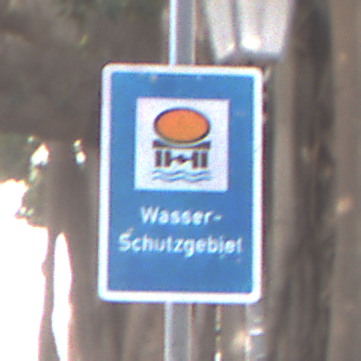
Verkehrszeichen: Wasserschutzgebiet
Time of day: MorningAfternoon
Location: Outdoor (Suburban)
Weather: PartlyCloudy
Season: NotSpecified
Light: Natural